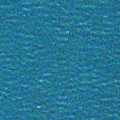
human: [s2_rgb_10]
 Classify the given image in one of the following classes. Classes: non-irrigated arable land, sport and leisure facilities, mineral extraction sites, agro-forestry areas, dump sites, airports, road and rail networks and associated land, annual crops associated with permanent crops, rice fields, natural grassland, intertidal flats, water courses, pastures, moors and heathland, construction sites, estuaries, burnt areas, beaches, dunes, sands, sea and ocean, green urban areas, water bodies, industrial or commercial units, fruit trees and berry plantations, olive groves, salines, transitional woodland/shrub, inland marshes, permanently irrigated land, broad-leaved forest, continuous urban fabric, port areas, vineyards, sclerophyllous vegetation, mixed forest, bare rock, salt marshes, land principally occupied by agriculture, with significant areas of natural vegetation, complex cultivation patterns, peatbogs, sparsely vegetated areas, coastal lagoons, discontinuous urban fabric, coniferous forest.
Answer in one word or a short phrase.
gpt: sea and ocean